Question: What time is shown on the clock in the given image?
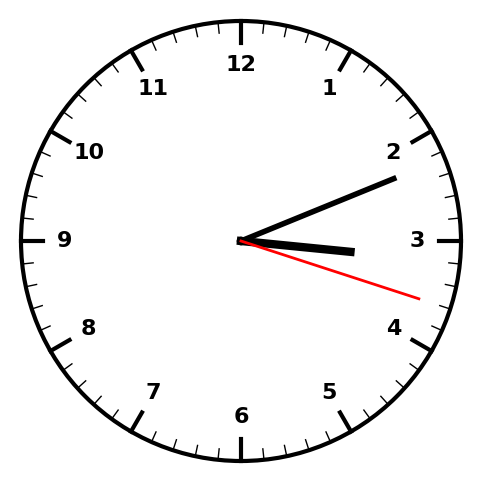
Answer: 03:11:18